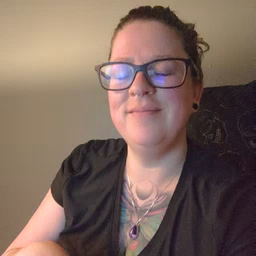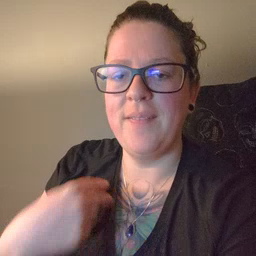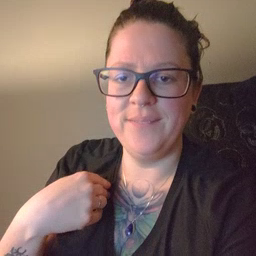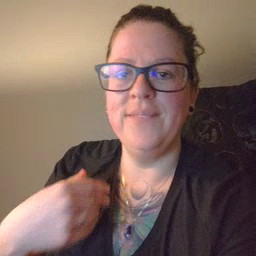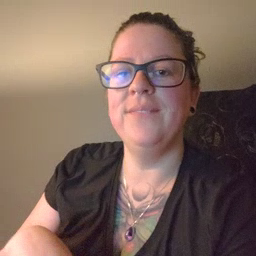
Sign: have